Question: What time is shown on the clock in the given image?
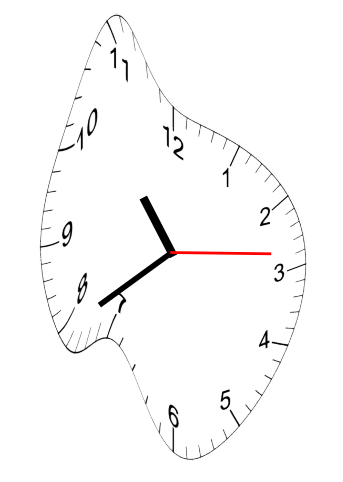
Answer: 10:39:14